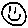
Label: smiley face